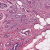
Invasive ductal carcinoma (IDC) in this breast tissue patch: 1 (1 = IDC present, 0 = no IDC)